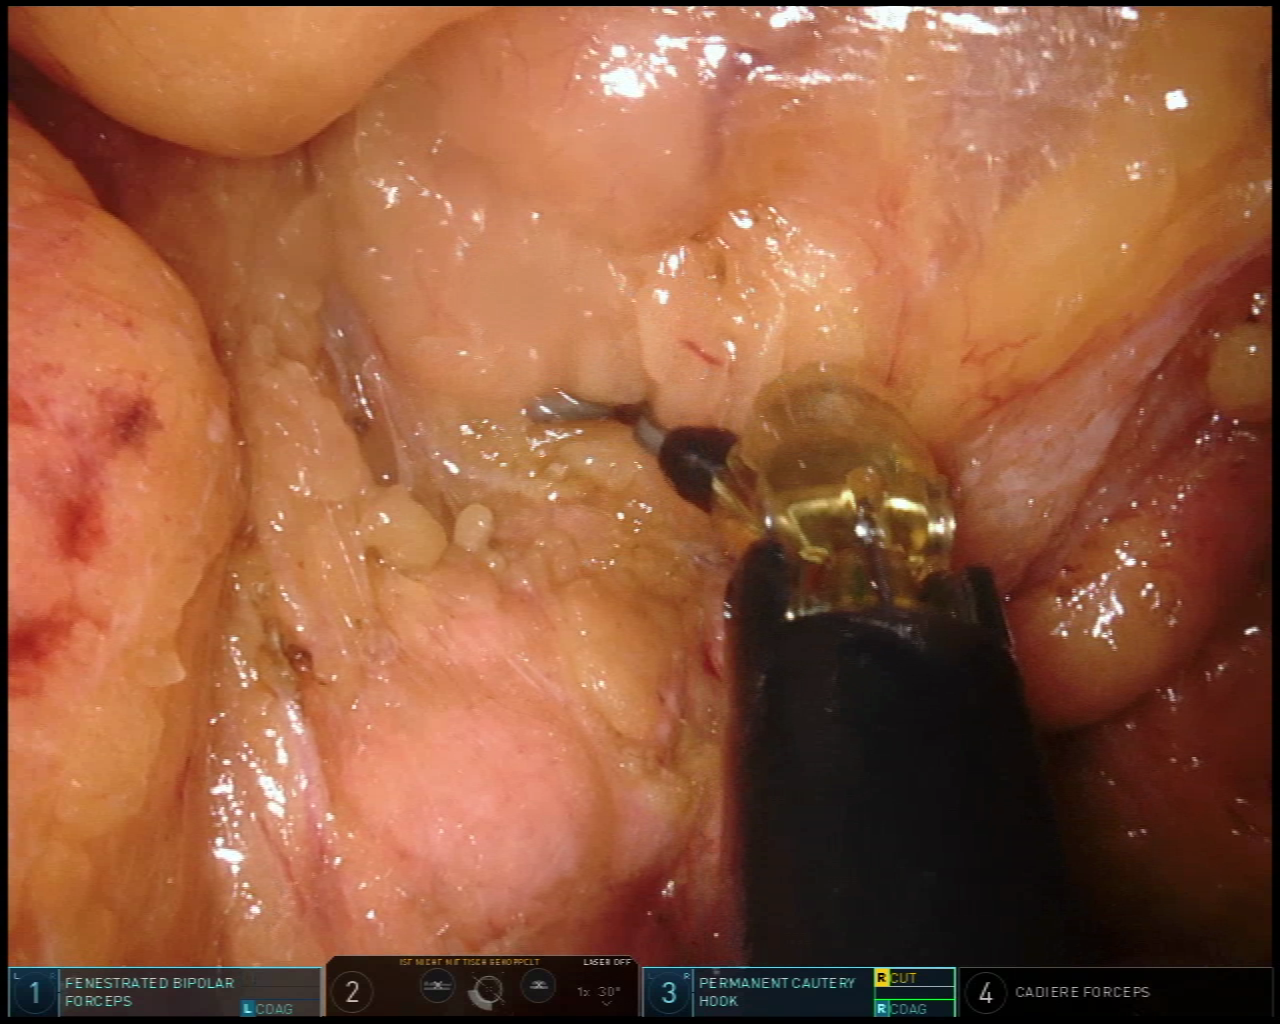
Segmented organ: pancreas
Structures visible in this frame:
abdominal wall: no
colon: no
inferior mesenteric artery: no
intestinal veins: no
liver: no
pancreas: yes
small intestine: no
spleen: no
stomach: no
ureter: no
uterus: no
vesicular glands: no